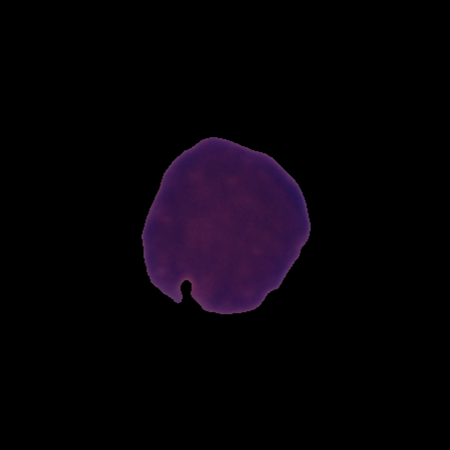
Label: cancer